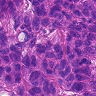
Metastatic tissue present: yes